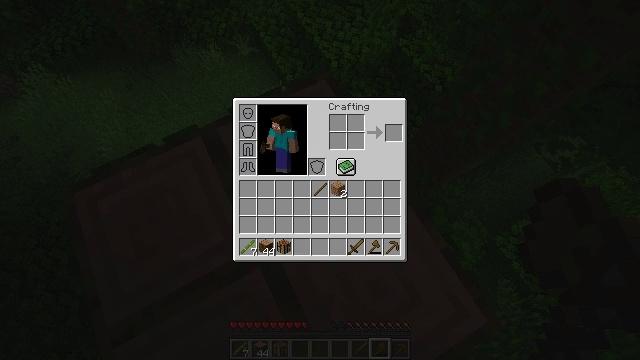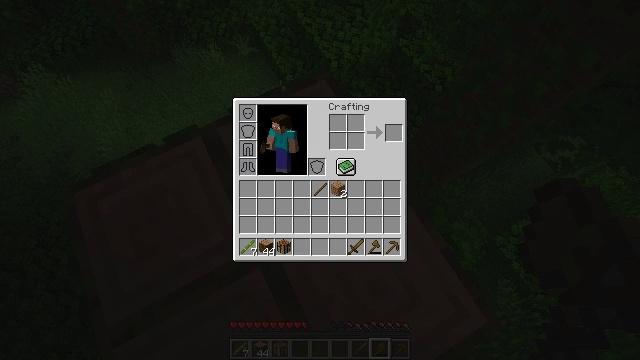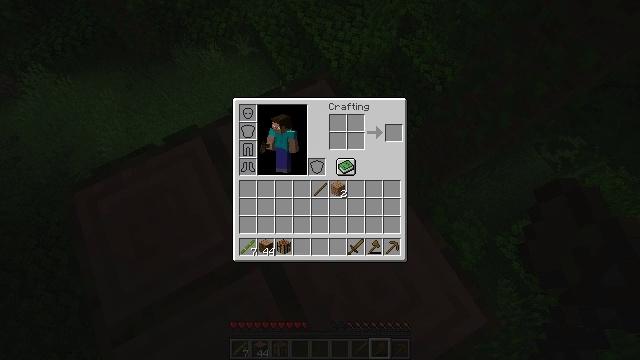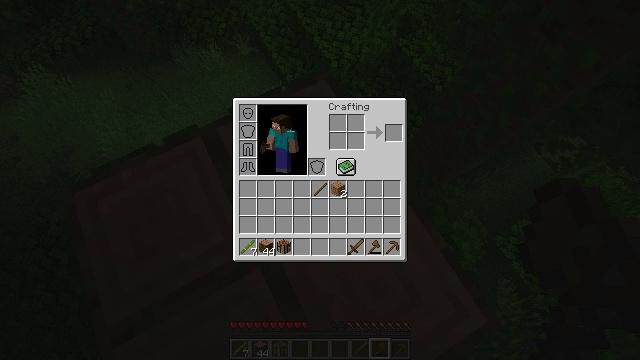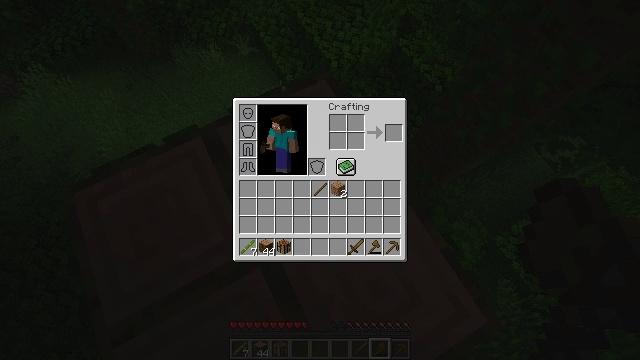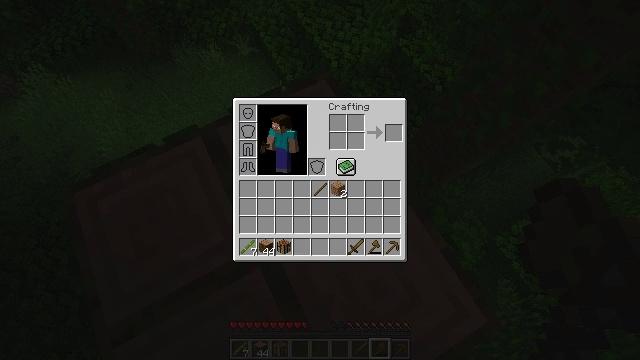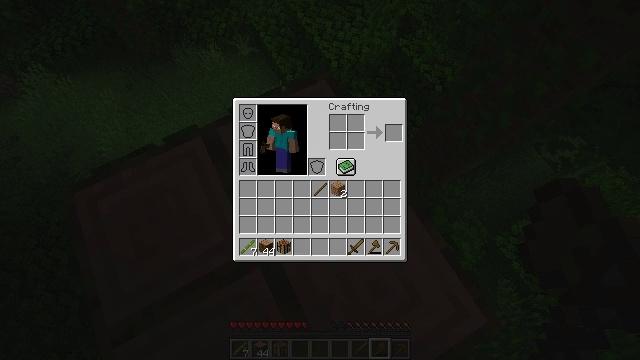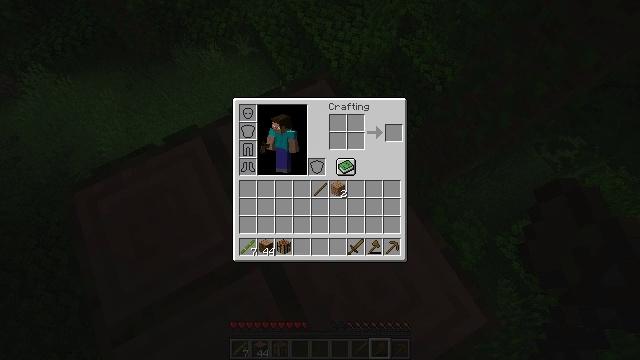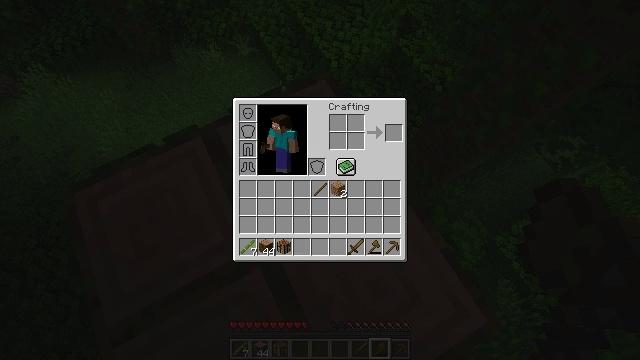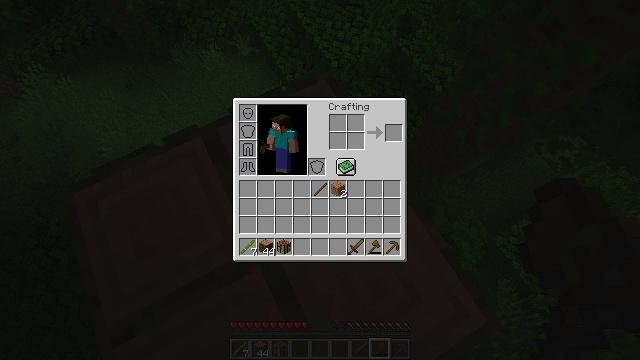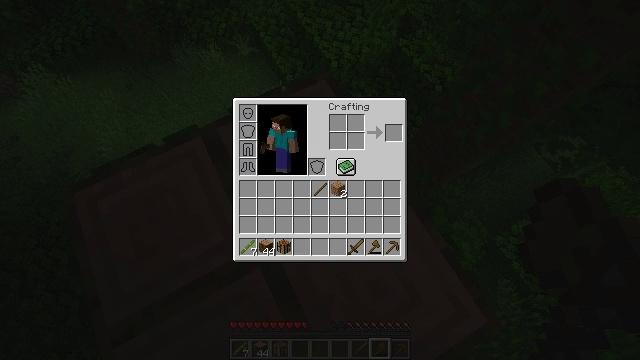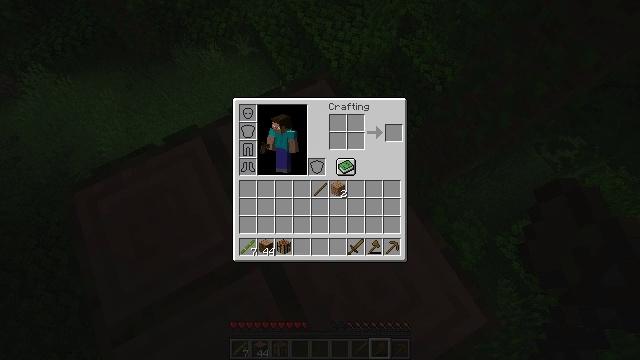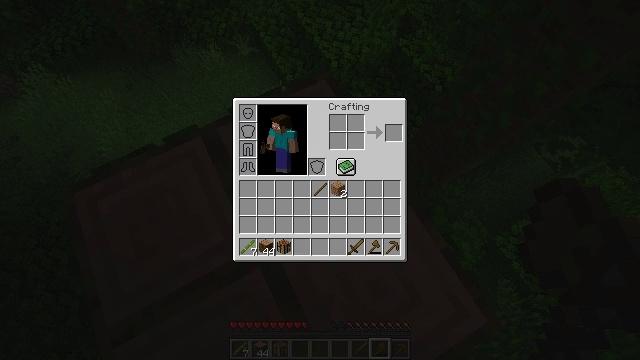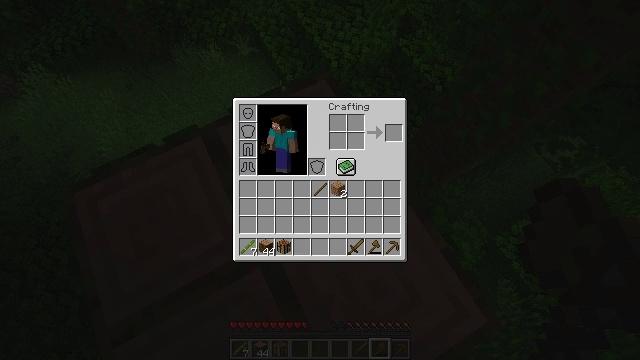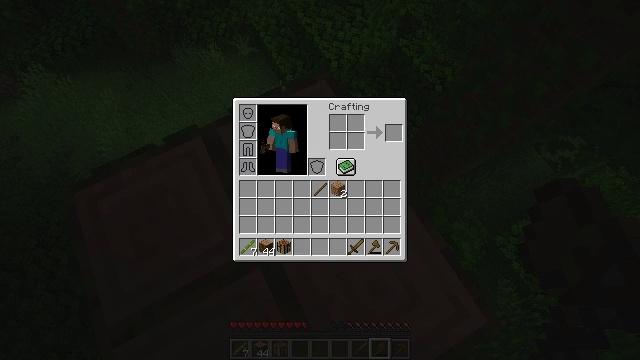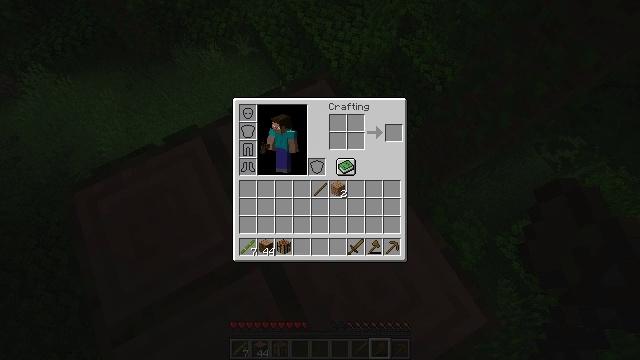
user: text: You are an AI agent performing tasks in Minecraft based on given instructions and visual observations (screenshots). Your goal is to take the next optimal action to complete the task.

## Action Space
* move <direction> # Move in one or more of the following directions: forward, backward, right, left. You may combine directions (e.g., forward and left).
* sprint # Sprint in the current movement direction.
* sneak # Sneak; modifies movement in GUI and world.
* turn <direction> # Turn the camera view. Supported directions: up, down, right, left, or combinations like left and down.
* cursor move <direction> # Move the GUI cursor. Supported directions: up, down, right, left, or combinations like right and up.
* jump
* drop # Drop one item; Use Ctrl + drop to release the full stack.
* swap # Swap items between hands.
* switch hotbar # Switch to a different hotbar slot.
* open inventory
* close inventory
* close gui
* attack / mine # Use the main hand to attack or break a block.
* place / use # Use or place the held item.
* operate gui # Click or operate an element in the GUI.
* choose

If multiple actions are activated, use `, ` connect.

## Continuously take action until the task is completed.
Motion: motion action
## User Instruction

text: Mine the jungle log in the rainforest biome.
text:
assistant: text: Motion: no_op
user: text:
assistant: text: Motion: no_op
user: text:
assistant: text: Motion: no_op
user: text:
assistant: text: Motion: no_op
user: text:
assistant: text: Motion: no_op
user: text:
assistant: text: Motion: no_op
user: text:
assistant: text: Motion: no_op
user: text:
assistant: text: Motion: no_op
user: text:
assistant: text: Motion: no_op
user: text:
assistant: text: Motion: no_op
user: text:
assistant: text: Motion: no_op
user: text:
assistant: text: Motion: no_op
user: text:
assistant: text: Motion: no_op
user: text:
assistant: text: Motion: no_op
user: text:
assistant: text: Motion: no_op
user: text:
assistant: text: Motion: no_op
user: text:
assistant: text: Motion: no_op
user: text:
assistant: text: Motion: no_op
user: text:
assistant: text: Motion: no_op
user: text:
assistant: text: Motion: no_op
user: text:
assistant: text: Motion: no_op
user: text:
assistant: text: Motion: no_op
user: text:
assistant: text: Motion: no_op
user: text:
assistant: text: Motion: no_op
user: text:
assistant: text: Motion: no_op
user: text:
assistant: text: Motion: no_op
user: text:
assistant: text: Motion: no_op
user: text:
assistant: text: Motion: no_op
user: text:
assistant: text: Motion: no_op
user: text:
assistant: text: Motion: no_op